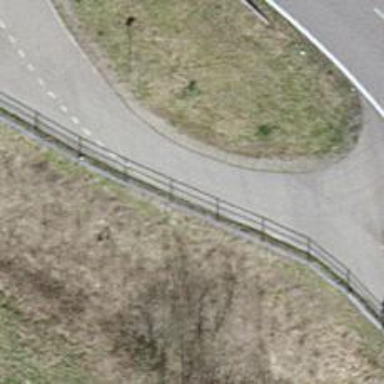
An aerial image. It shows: Asphalt cycleway.